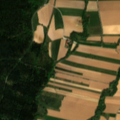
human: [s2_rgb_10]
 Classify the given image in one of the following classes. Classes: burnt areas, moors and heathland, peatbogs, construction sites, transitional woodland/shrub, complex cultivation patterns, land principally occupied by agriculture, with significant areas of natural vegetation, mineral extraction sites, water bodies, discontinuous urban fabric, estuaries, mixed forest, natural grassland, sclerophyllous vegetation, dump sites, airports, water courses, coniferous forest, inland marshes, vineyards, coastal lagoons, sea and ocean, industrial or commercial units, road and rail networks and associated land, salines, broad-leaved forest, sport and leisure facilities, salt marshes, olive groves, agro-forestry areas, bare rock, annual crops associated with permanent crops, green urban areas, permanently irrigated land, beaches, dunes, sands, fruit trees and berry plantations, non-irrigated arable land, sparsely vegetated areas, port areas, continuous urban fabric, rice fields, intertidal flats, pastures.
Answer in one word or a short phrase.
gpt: non-irrigated arable land, land principally occupied by agriculture, with significant areas of natural vegetation, coniferous forest, mixed forest